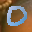
Label: 0